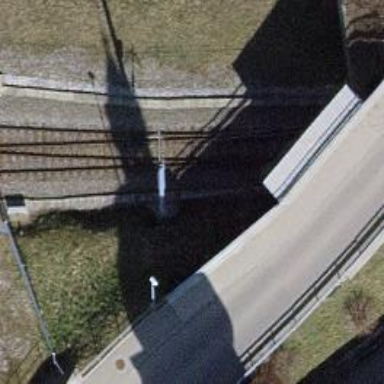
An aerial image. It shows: Railway switch.